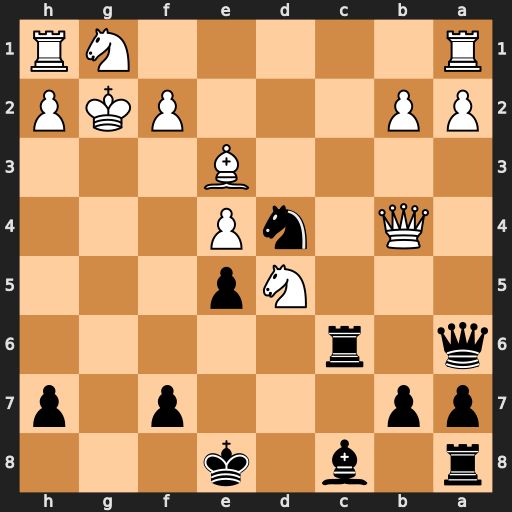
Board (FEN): r1b1k3/pp3p1p/q1r5/3Np3/1Q1nP3/4B3/PP3PKP/R5NR
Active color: b
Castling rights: q
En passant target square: -
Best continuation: Rg6+ Bg5 Rxg5#